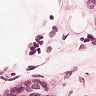
Metastatic tissue present: yes